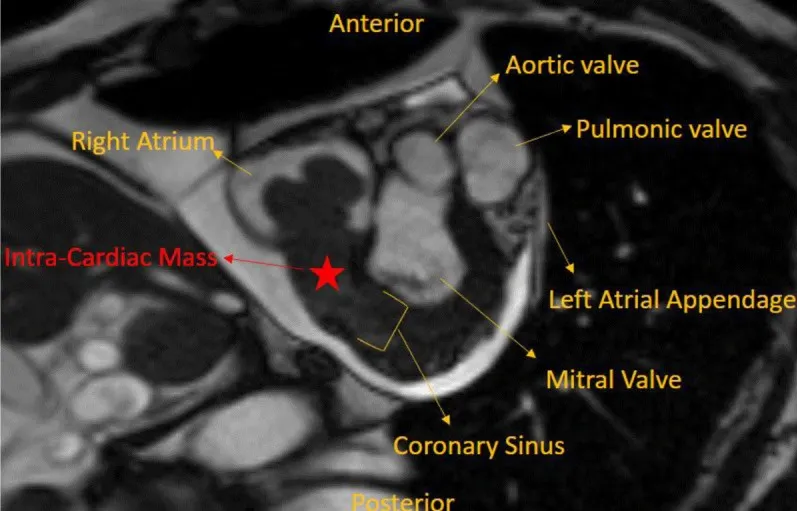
Left atrial view showing the large mass in the right atrium extending into the coronary sinus.
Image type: radiology (mri)